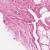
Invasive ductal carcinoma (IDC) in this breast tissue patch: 0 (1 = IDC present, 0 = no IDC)